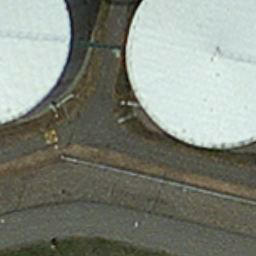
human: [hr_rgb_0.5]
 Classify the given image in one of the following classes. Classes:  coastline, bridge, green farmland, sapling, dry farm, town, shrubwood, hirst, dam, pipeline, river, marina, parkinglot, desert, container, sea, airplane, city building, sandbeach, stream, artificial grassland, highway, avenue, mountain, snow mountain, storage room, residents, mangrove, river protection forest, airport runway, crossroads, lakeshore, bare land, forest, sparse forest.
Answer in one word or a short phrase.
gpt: storage room